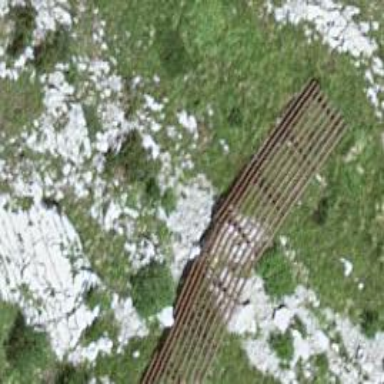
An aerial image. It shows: Avalanche protection barrier made by humans.